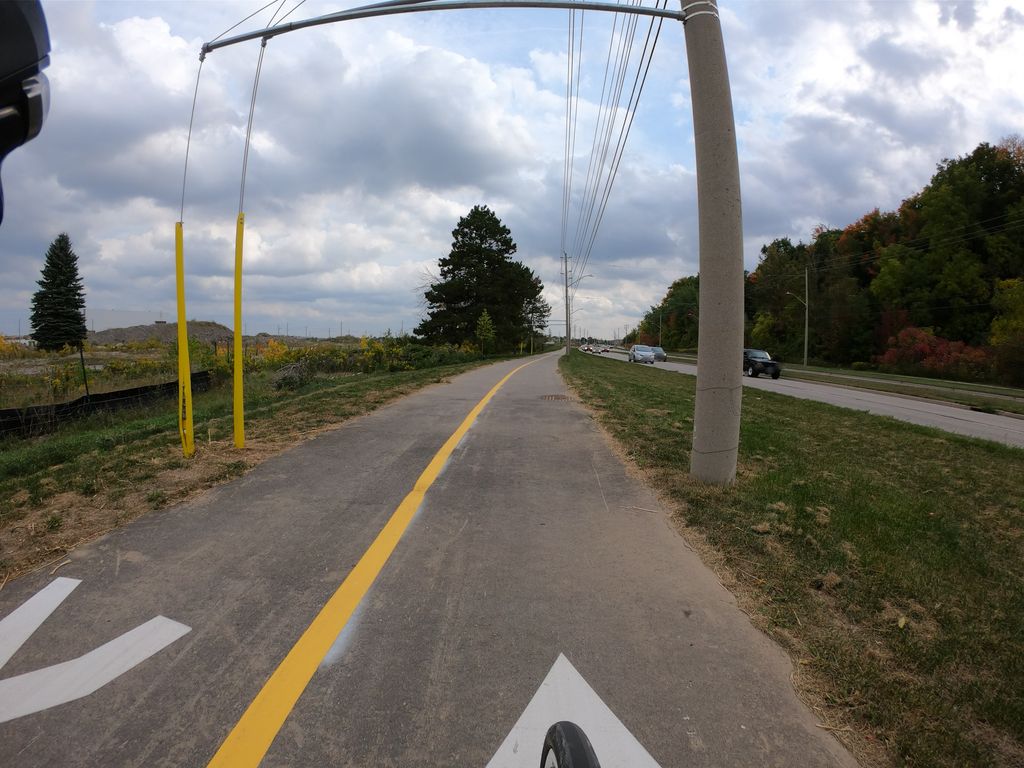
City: kitchener-waterloo